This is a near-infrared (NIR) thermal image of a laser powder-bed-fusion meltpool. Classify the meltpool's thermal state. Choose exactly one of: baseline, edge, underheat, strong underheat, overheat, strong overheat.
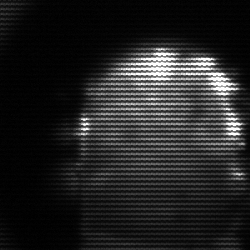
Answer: baseline